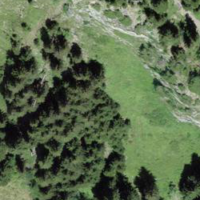
EUNIS habitat code: 23
Species observed at this site:
Parnassia palustris